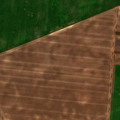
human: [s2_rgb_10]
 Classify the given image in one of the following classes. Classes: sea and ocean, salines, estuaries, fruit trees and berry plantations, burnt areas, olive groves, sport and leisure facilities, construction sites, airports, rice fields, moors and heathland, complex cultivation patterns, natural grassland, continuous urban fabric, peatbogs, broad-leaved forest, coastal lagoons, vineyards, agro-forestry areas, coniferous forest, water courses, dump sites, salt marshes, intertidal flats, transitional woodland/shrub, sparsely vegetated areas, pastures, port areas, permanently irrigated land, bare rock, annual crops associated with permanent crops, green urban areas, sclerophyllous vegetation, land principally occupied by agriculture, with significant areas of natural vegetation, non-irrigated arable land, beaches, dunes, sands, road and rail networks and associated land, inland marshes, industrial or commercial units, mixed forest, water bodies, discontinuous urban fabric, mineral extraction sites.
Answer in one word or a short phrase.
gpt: non-irrigated arable land